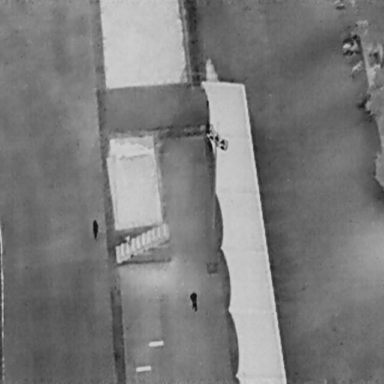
There are four objects shown in the infrared image, including two People, and two Bicycles.